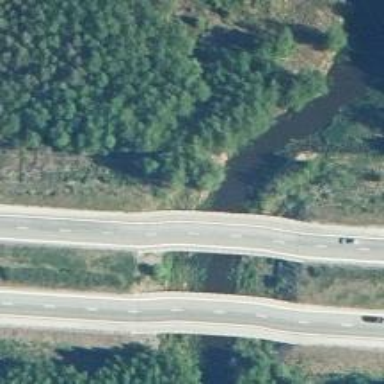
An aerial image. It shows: Asphalt bridge on motorway.